Interaction volume radius: 10 \u00c5
Interaction volume height: 35 \u00c5
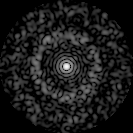
Disorder parameter: 0.8512